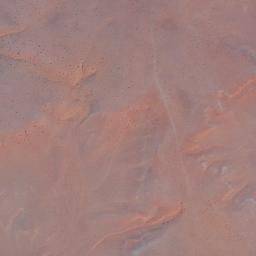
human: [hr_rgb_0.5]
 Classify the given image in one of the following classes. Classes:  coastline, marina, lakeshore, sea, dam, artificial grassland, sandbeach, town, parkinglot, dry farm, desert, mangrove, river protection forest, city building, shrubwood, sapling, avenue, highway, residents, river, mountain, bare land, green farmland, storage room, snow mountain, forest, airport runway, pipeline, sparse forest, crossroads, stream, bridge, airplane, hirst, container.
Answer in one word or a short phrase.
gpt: desert